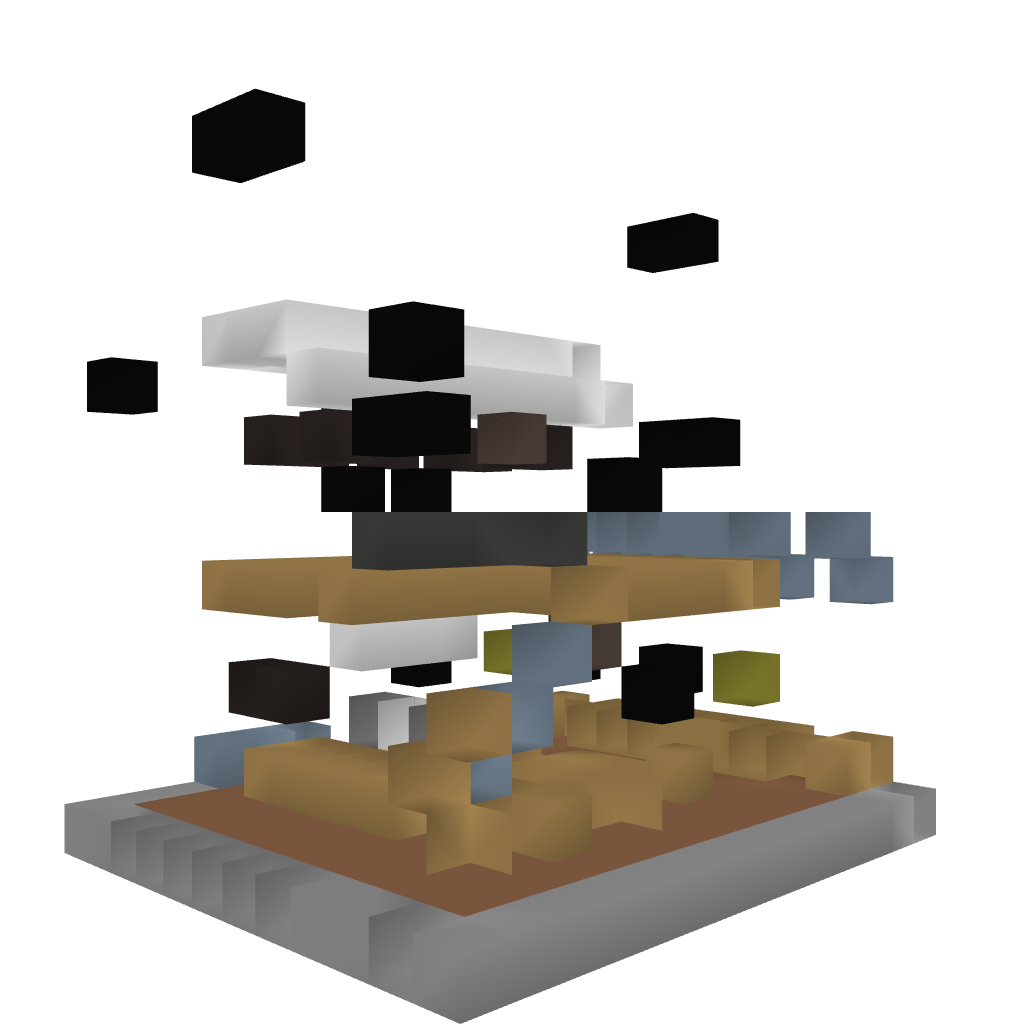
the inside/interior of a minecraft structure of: Depository (Bank)